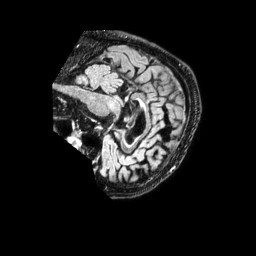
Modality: FLAIR
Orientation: sagittal
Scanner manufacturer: philips
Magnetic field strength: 1.5 T
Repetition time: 4.8 s
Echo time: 0.3364 s